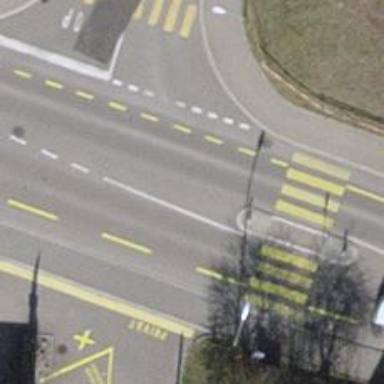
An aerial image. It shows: Secondary road with separate cycle lane. The road surface is asphalt and there is sidewalk.